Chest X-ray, PA view. Patient: 47 years old, sex F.
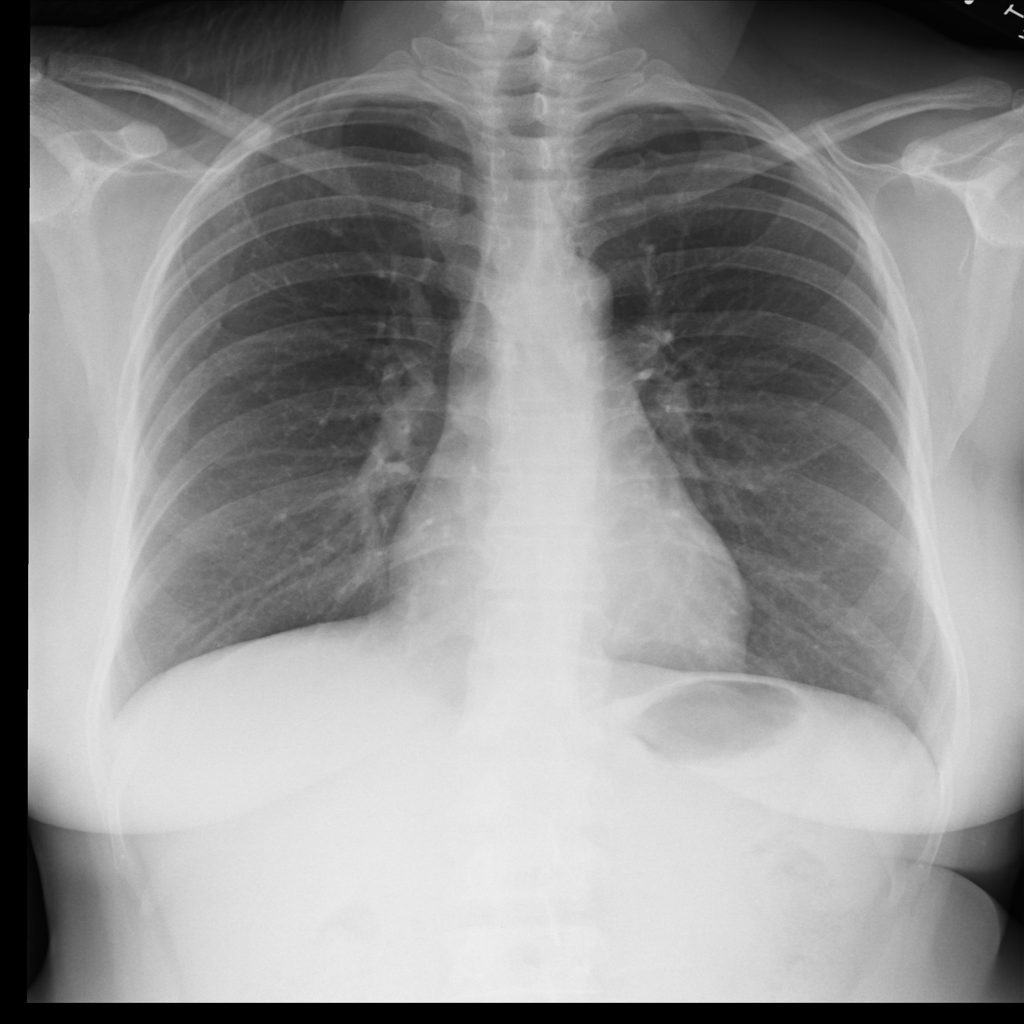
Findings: No Finding